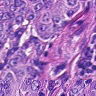
Metastatic tissue present: yes